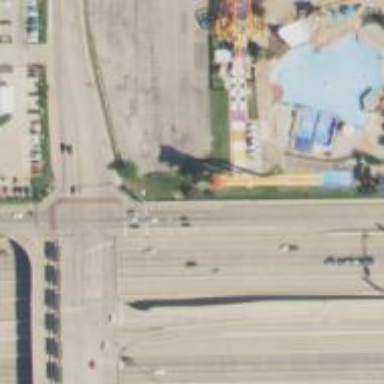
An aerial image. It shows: Water slide attraction.